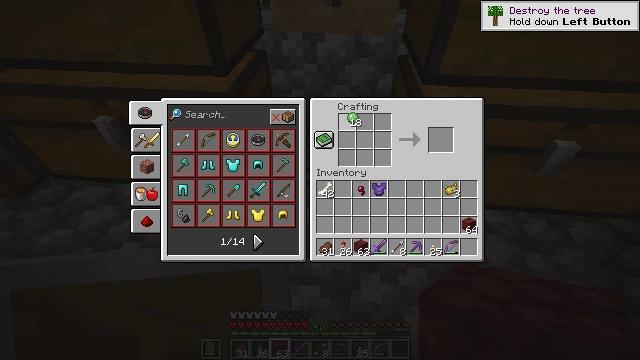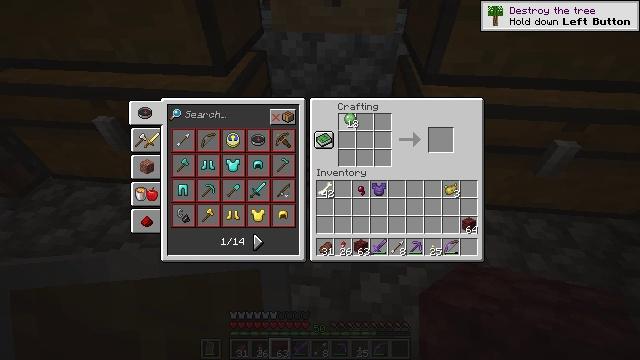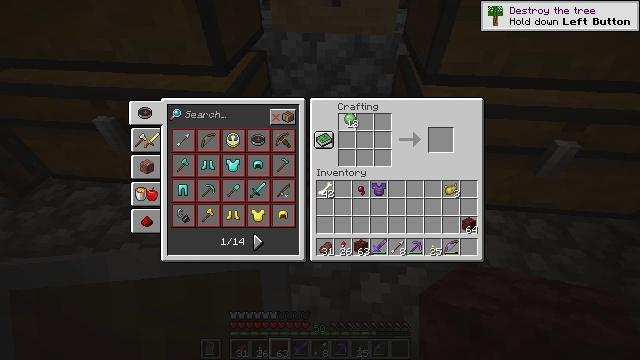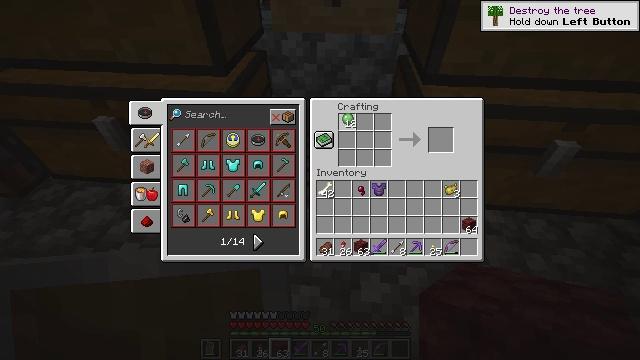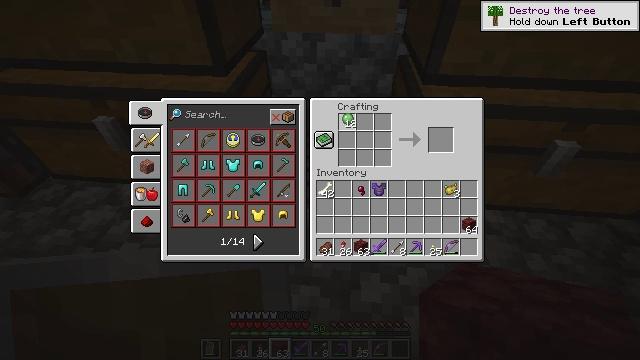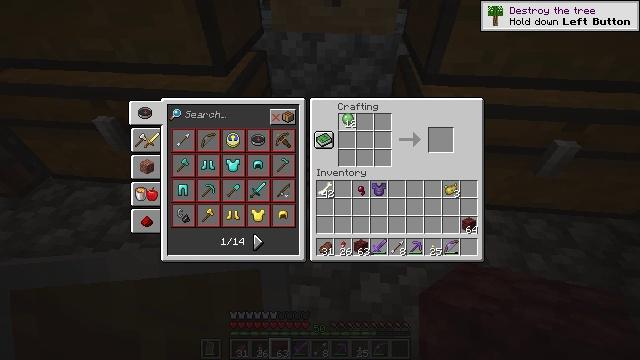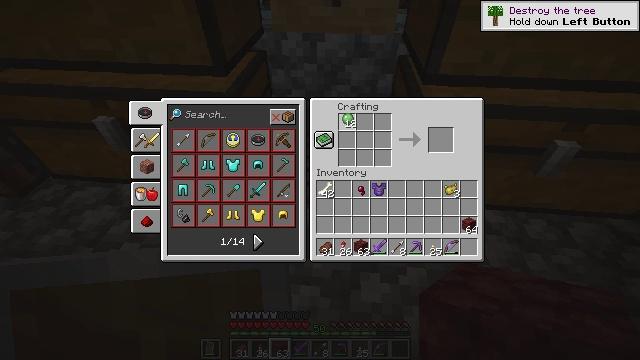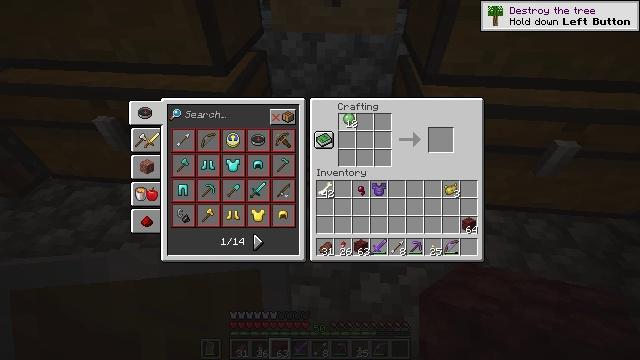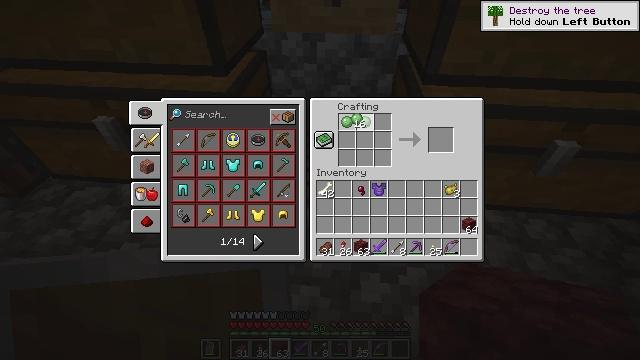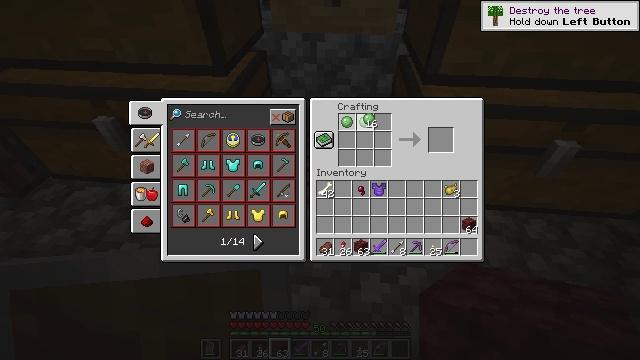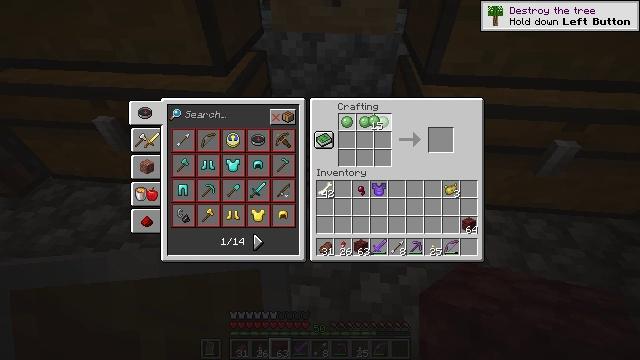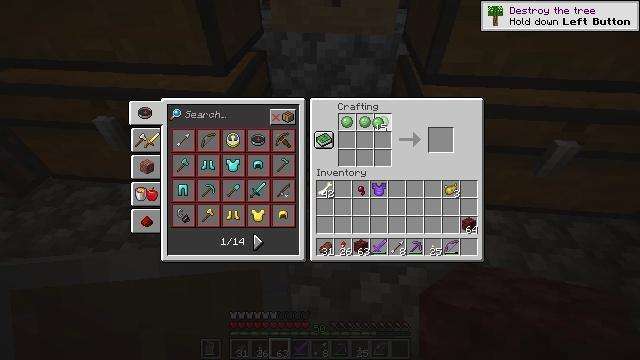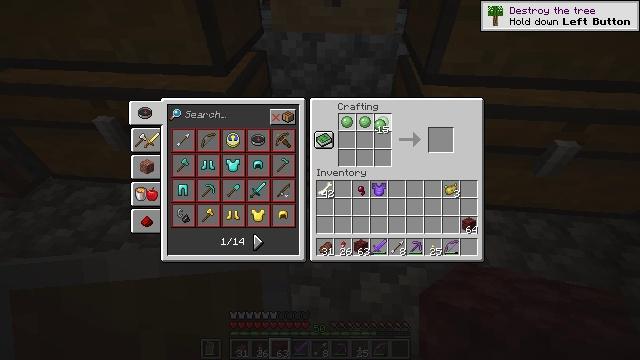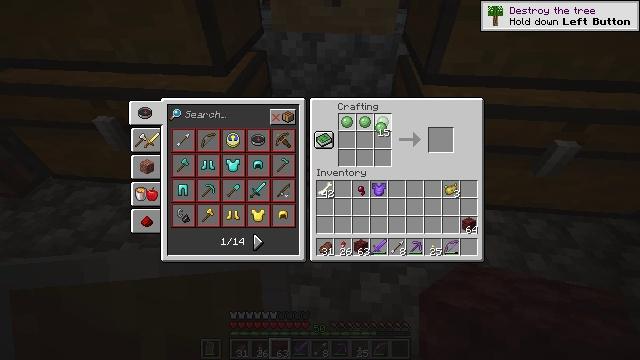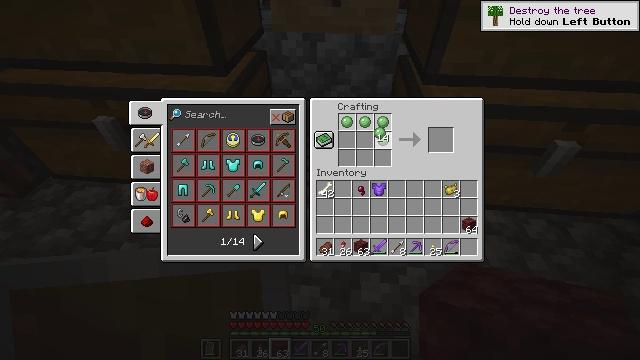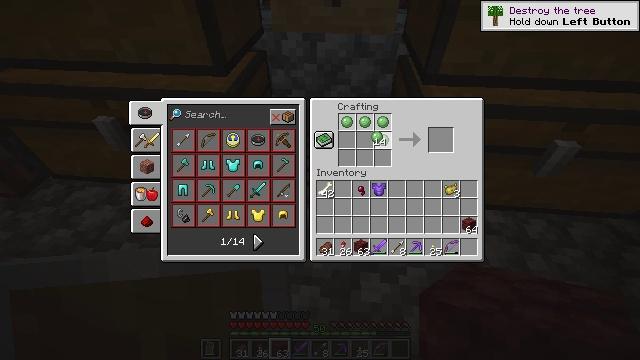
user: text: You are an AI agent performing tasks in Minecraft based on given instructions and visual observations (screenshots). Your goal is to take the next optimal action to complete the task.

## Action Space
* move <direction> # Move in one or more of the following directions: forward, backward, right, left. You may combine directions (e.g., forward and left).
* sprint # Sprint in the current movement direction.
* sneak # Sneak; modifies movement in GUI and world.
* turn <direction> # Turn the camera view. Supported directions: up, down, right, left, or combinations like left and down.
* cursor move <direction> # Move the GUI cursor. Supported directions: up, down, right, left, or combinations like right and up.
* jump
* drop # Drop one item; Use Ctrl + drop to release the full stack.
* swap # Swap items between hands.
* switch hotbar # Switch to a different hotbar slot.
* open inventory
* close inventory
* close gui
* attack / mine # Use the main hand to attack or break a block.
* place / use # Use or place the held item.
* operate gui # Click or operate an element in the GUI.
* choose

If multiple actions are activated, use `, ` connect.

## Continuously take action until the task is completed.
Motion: motion action
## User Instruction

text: Make a slime block with slimeballs.
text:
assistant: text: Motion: no_op
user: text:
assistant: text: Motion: no_op
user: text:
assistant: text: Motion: no_op
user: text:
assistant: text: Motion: no_op
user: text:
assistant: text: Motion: no_op
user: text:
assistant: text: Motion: use / place
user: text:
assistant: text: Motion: use / place
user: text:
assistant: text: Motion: turn right, use / place
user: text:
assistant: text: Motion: turn right, use / place
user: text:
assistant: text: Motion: use / place
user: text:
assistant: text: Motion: use / place
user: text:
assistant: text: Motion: use / place
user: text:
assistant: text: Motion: use / place
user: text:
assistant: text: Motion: use / place
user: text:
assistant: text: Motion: use / place
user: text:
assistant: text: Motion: turn left, use / place
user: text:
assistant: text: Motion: turn left, use / place
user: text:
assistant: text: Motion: turn left, use / place
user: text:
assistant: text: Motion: use / place
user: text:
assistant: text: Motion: use / place
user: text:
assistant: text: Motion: turn down, use / place
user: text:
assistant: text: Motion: use / place
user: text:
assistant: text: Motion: turn right, use / place
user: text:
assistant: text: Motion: turn right, use / place
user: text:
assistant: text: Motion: turn right, use / place
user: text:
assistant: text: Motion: use / place
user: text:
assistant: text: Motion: use / place
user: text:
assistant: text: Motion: use / place
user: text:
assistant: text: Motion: use / place
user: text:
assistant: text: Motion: no_op